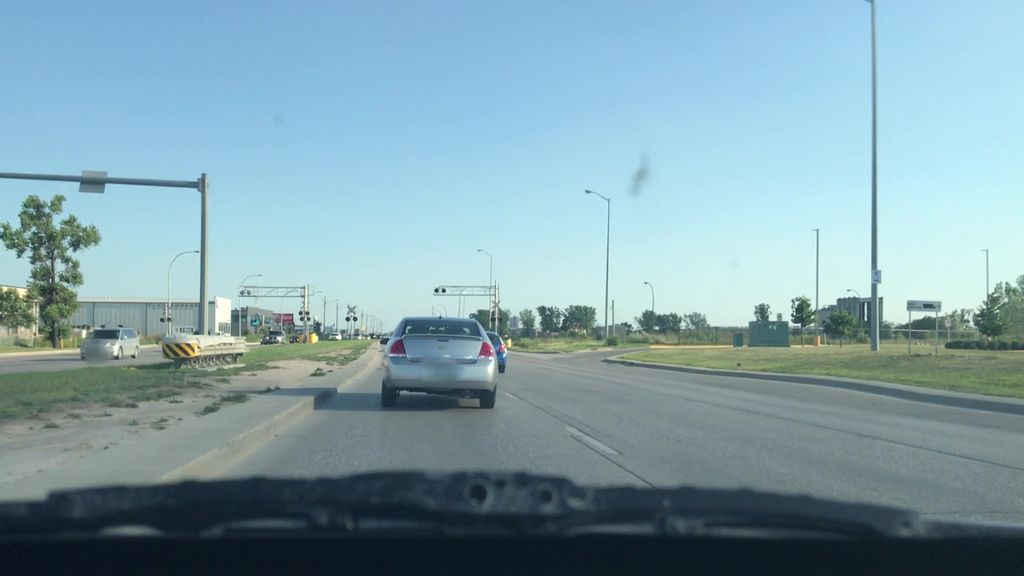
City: winnipeg